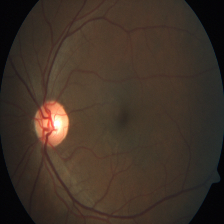
Diabetic retinopathy grade: Severe